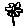
Label: flower